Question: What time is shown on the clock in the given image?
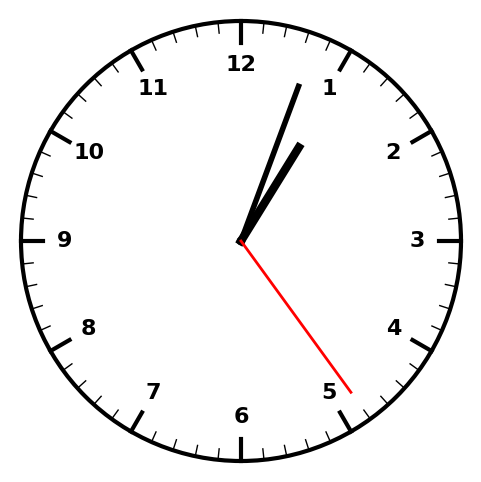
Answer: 01:03:24